Question: I have implemented Nestable for two columns, drag and drop
<URL>
now the problem is if one column is to long in height and second is small then to drag n drop i have scroll by selecting any element from first column and then drop to second column exact under the last element,
so is there any solution for that?
can check demo here <URL>

here am trying to drop element at the end of right side column but that will dont work untill you put it exact under the last element of right column
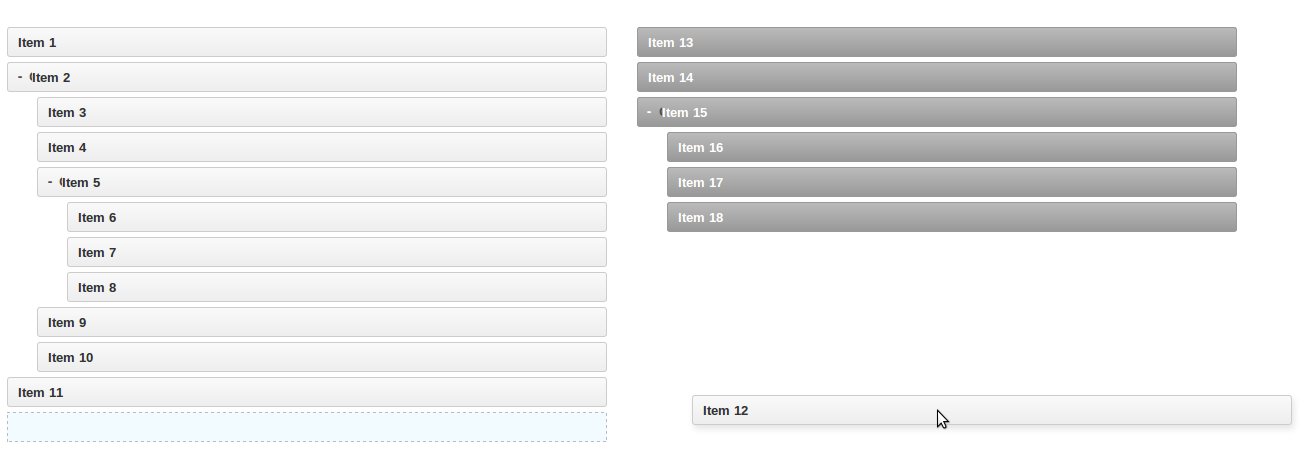
Answer: i took a look on the plugin source and figured out how to solve this,
first add some paddings to the bottom of the list
'''
div.dd {
padding-bottom: 200px;
}
'''
in the plugin source code change this:
'''
if (this.pointEl.hasClass(opt.handleClass)) {
this.pointEl = this.pointEl.parent(opt.itemNodeName);
}
'''
to
'''
if (this.pointEl.hasClass(opt.handleClass)) {
this.pointEl = this.pointEl.parent(opt.itemNodeName);
}else {
var list = this.pointEl.find('> .'+ opt.listClass);
if(list.length) this.pointEl = list.find('.'+ opt.itemClass +':last');
}
'''